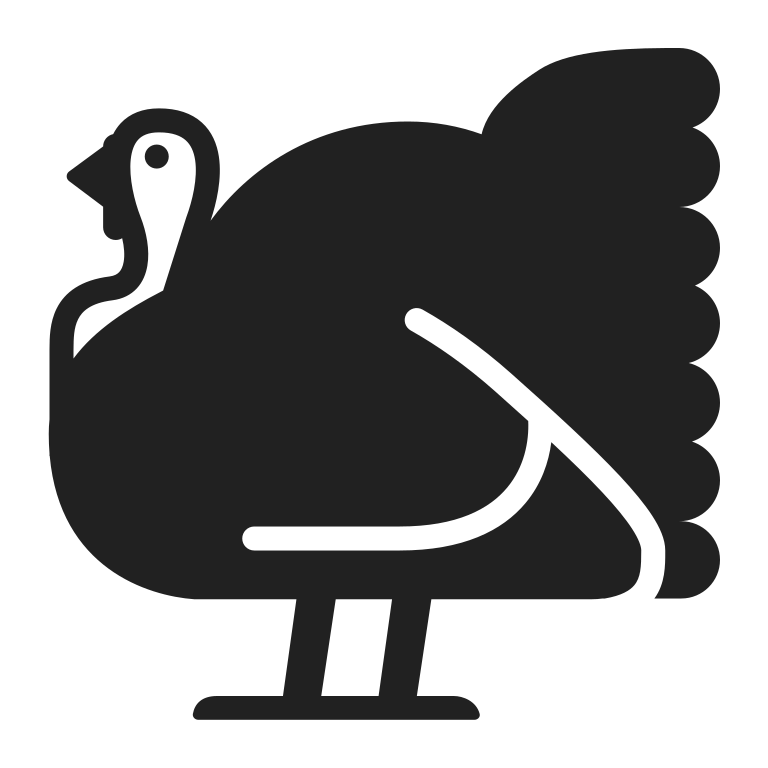
turkey high contrast